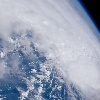
Label: cloud